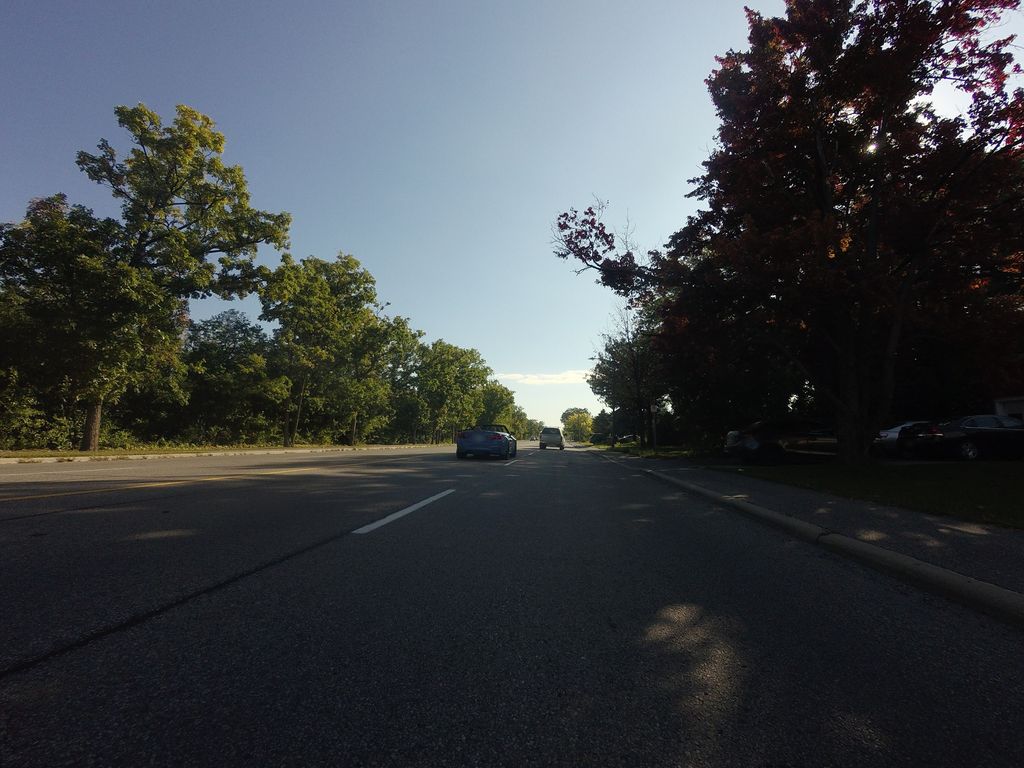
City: ottawa-gatineau